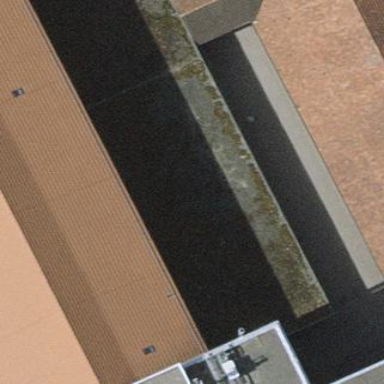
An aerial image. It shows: Industrial building.